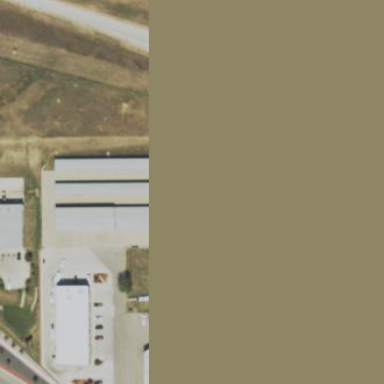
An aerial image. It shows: Storage rental shop.